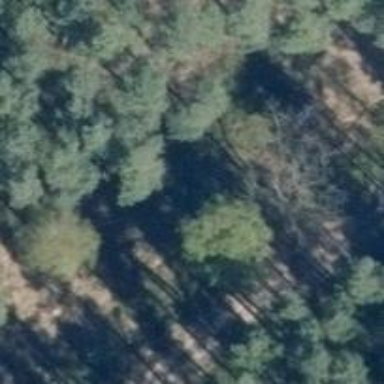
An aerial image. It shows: Hunting stand.